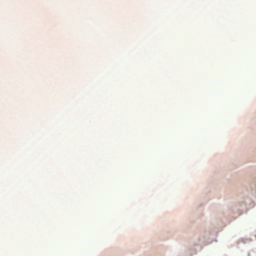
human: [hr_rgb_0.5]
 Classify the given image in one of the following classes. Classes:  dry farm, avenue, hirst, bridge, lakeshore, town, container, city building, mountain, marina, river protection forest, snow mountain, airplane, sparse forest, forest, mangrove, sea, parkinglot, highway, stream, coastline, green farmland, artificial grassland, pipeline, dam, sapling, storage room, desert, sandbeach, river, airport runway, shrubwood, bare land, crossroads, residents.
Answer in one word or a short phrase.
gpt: sandbeach